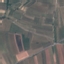
Land use / land cover class: PermanentCrop